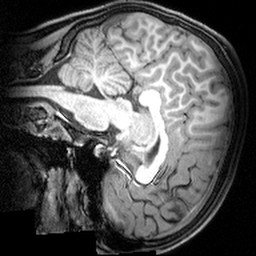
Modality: T1w
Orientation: sagittal
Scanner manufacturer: siemens
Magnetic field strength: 3 T
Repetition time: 1.9 s
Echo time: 0.00397 s